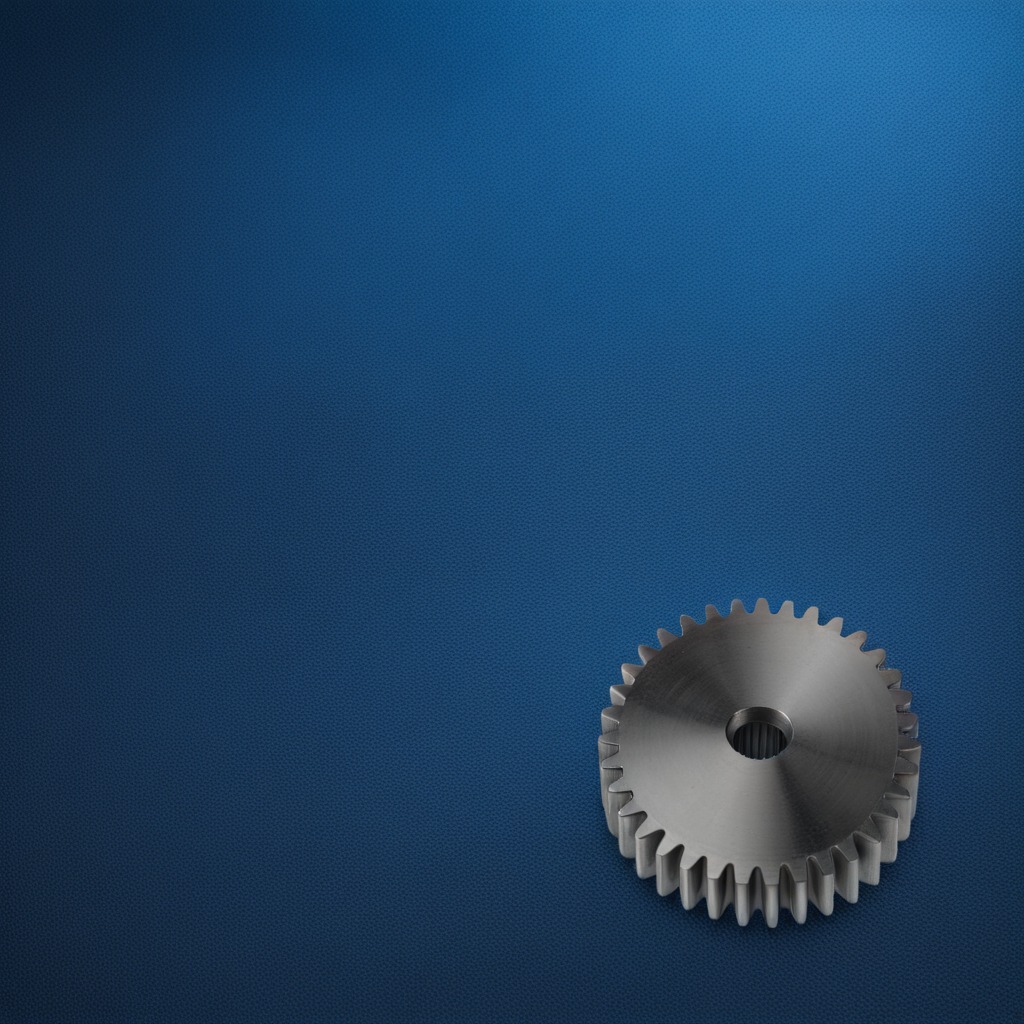
A steel gear with teeth is lying on the granite tabletop.